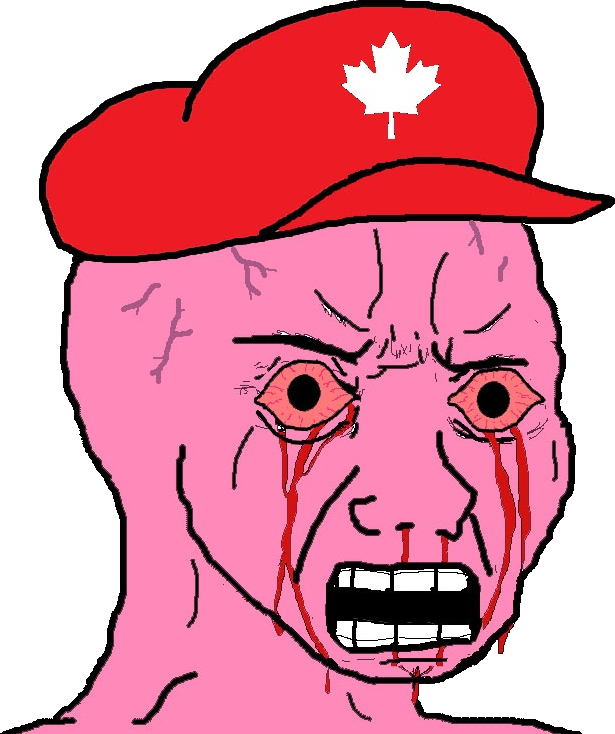
Label: 5_Rage